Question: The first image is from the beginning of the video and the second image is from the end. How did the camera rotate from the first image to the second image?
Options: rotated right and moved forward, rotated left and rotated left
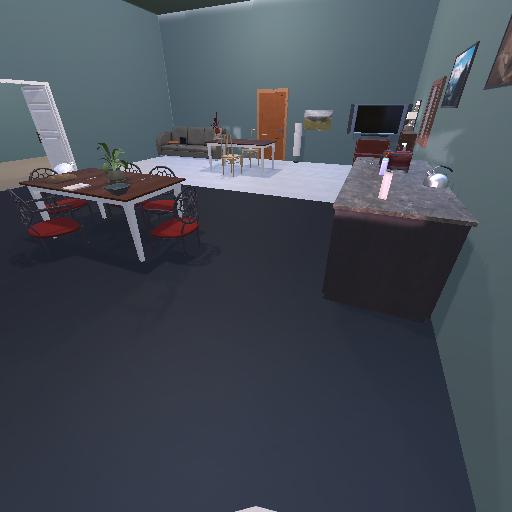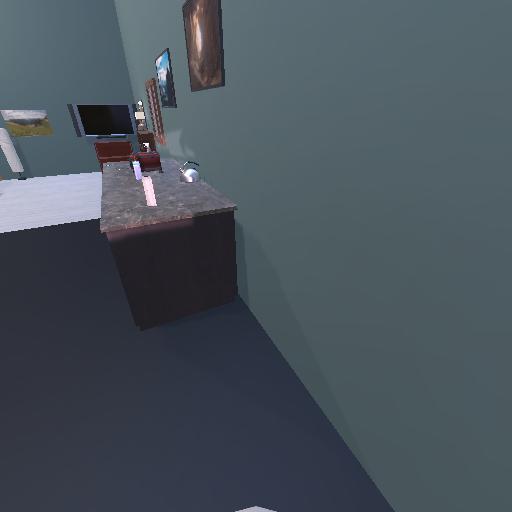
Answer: rotated right and moved forward